Interaction volume radius: 5 \u00c5
Interaction volume height: 10 \u00c5
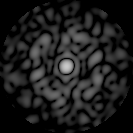
Disorder parameter: 0.8407